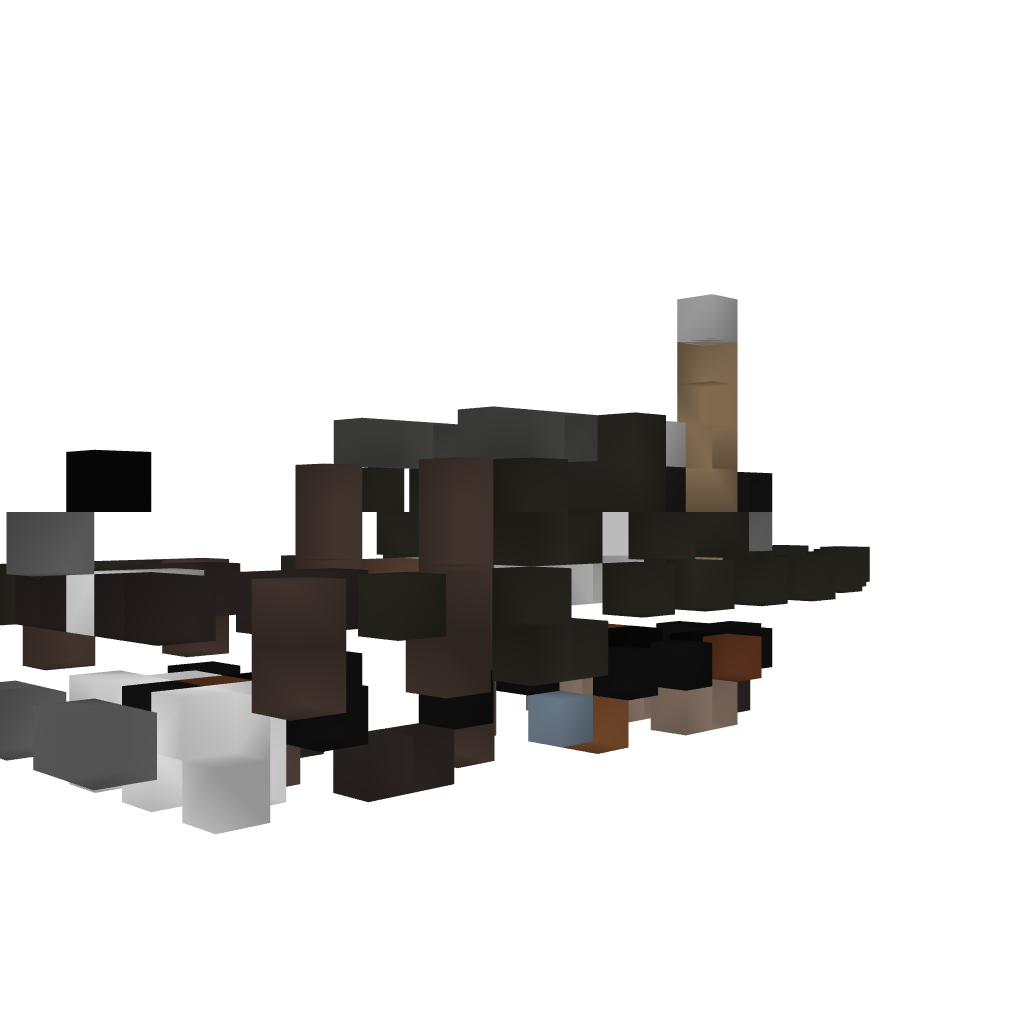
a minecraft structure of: US Navy PBR